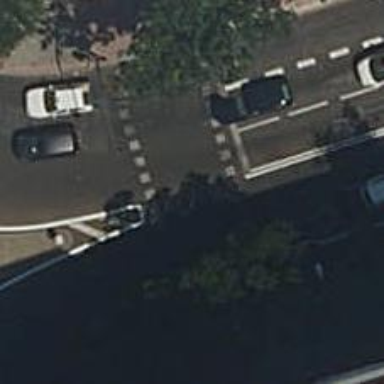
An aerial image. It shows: Zebra crossing with traffic signals. The crossing is marked by traffic lights.